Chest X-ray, PA view. Patient: 34 years old, sex M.
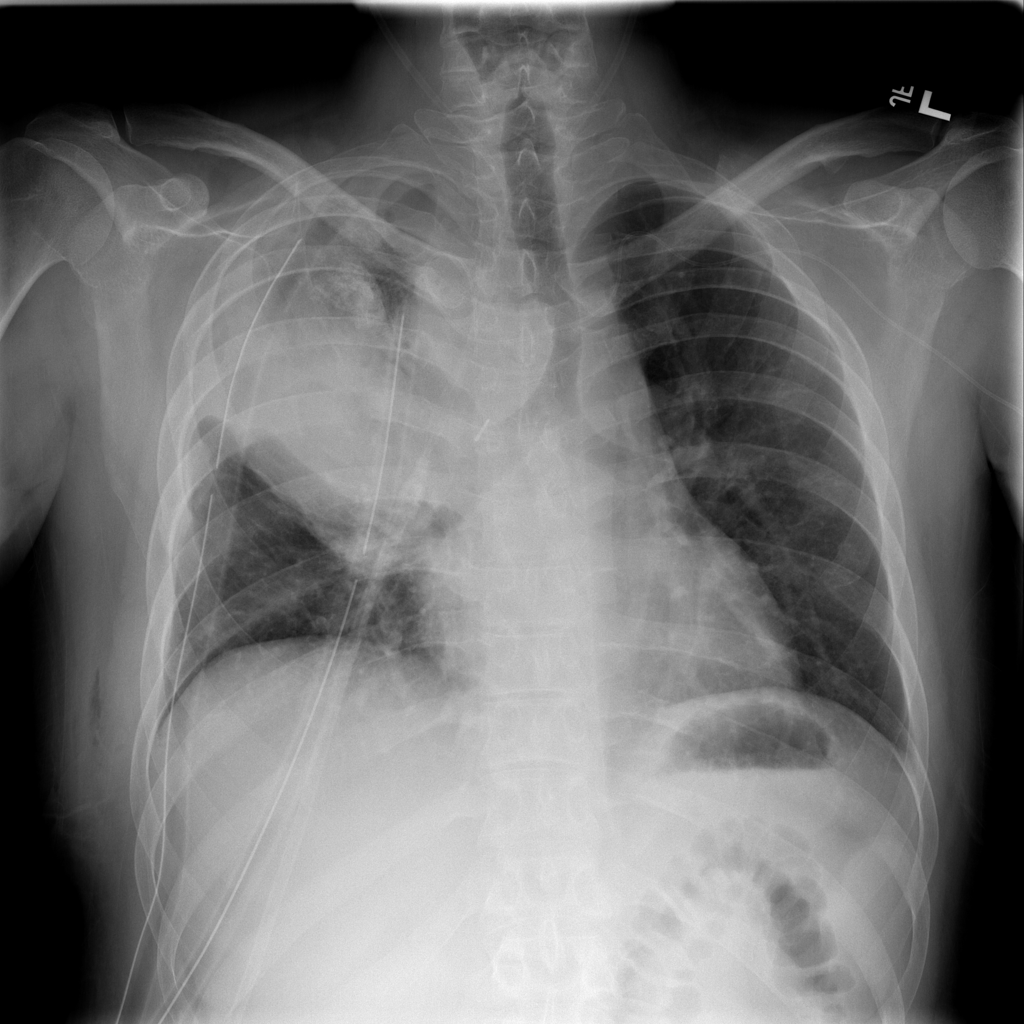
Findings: Infiltration, Mass